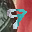
Label: 9